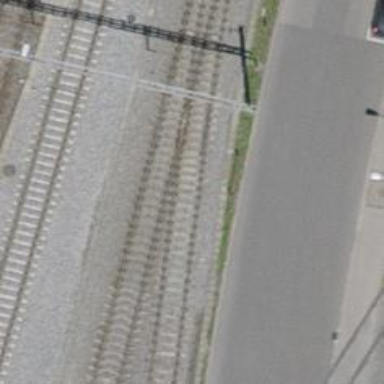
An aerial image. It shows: Single-track electrified railway spur with contact line for service.